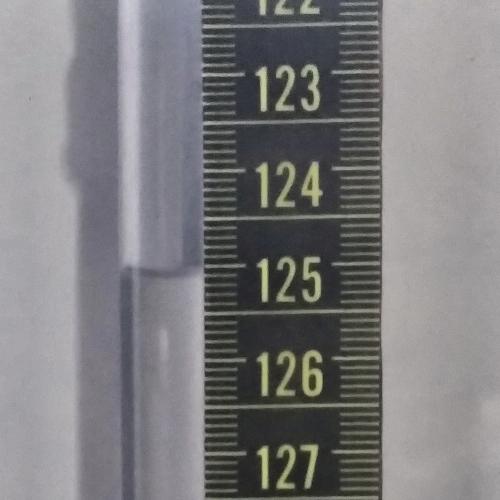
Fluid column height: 125.1 cm